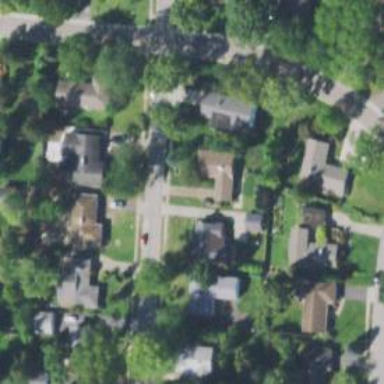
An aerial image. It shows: Residential driveway designated as service road.